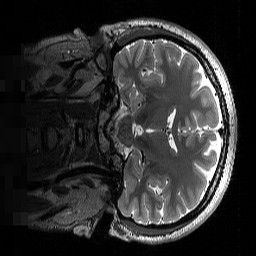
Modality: T2w
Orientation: coronal
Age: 33
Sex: male
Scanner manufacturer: siemens
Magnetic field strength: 3 T
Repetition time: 3.39 s
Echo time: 0.39 s